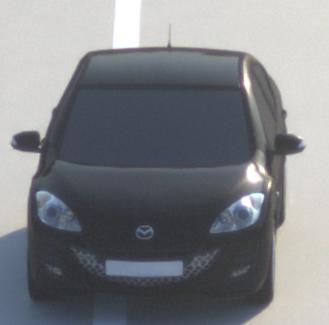
Make: Mazda
Model: 3 1.6
Detailed model: 3 (BL)
Model produced from: 2009/05
Model produced until: 2010/12
Doors: 5
Color: black
Road condition: dry road
Daytime: sunrise or sunset
Contrast: medium contrast